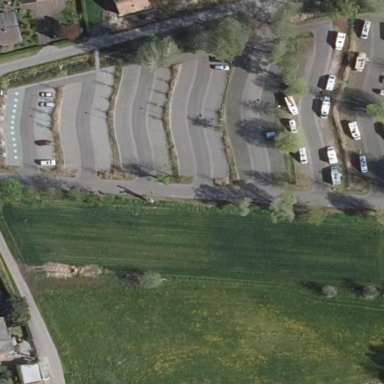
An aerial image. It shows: Caravan site with sanitary dump station.